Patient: sex F, age 22
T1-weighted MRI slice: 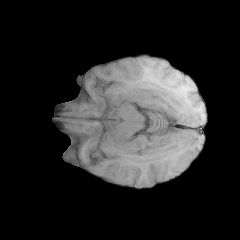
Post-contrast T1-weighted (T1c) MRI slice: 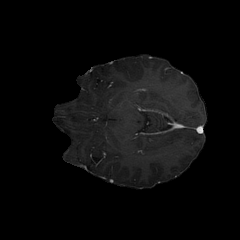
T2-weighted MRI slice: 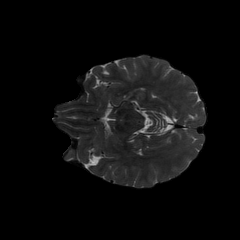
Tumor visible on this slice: no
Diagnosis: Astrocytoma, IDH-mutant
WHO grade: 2